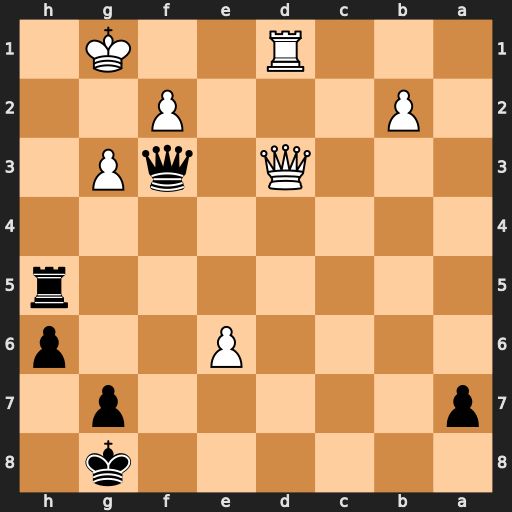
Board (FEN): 6k1/p5p1/4P2p/7r/8/3Q1qP1/1P3P2/3R2K1
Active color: b
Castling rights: -
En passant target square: -
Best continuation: Qh1#